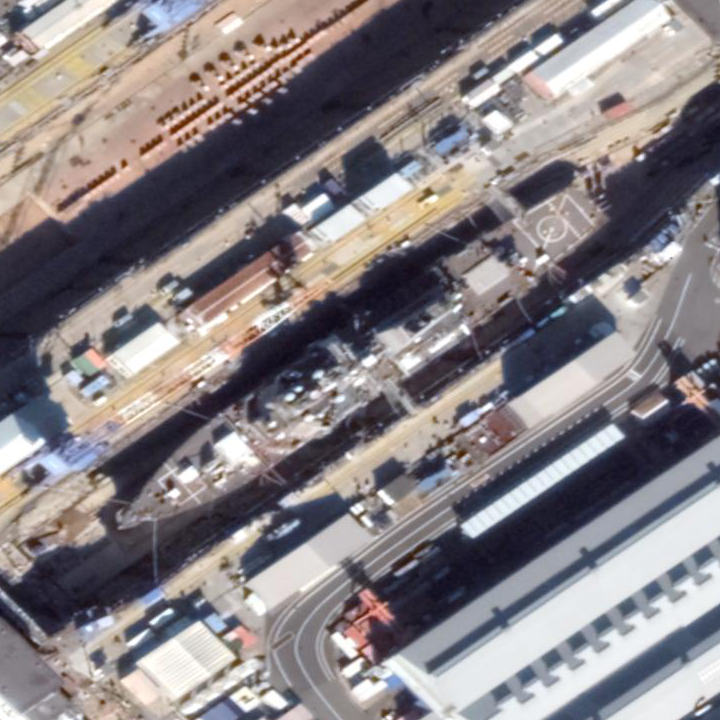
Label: destroyer